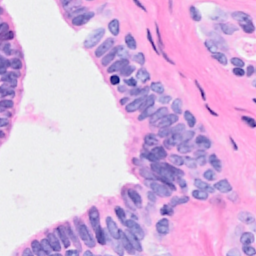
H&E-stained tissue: Breast